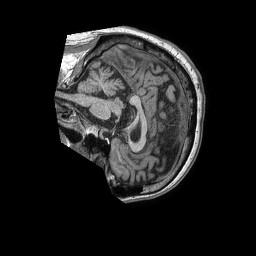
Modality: T1w
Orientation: sagittal
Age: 59
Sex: male
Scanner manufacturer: philips
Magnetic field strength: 1.5 T
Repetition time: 0.007607 s
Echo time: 0.003471 s